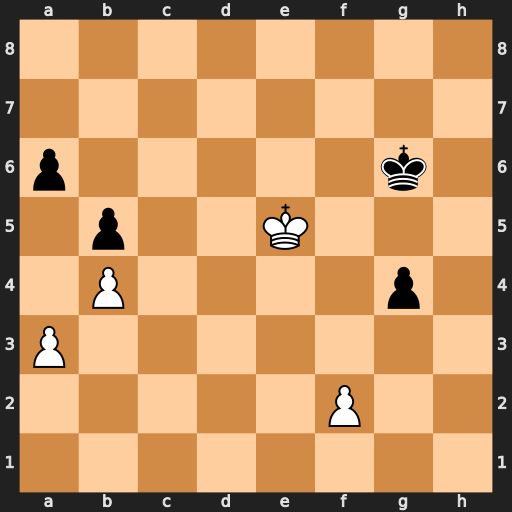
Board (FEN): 8/8/p5k1/1p2K3/1P4p1/P7/5P2/8
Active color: w
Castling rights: -
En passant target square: -
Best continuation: Kf4 Kh5 f3 g3 Kxg3